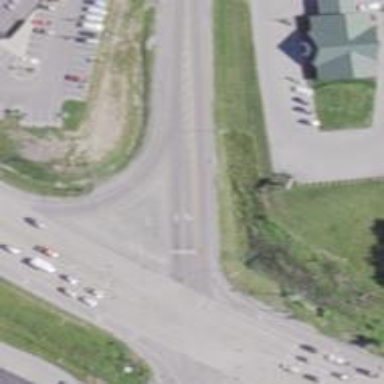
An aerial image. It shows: Secondary link road.